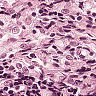
Metastatic tissue present: no